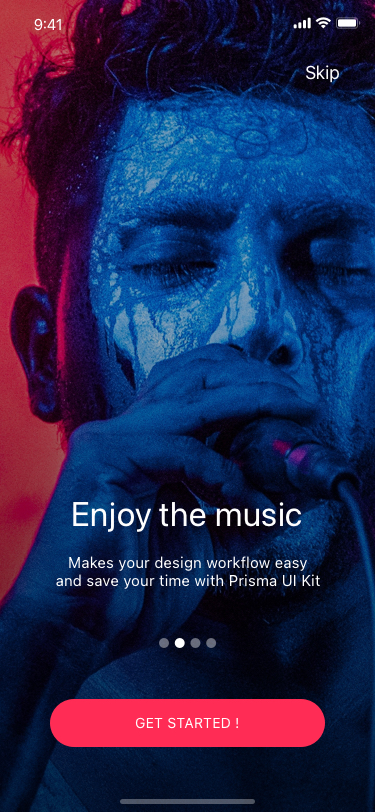
Text in this UI design:
Makes your design workflow easy and save your time with Prisma UI Kit
Enjoy the music
Skip